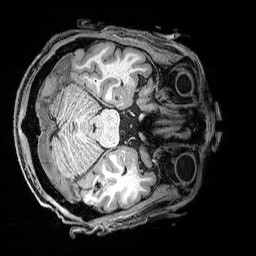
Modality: T1w
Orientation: axial
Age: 60
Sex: male
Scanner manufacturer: siemens
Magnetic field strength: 3 T
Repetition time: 2.5 s
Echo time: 0.00369 s